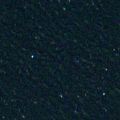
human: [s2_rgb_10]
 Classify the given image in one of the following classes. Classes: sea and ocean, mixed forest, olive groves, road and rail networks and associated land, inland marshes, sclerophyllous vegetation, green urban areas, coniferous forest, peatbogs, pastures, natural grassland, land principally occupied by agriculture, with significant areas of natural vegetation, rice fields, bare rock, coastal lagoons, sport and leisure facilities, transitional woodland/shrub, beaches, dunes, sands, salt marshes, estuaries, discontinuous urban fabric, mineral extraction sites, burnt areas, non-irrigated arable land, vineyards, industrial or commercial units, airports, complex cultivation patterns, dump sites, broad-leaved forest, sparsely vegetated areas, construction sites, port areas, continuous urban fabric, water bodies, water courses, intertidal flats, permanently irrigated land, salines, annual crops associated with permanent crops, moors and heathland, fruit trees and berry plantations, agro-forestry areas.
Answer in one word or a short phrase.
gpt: sea and ocean